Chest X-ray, AP view. Patient: 29 years old, sex M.
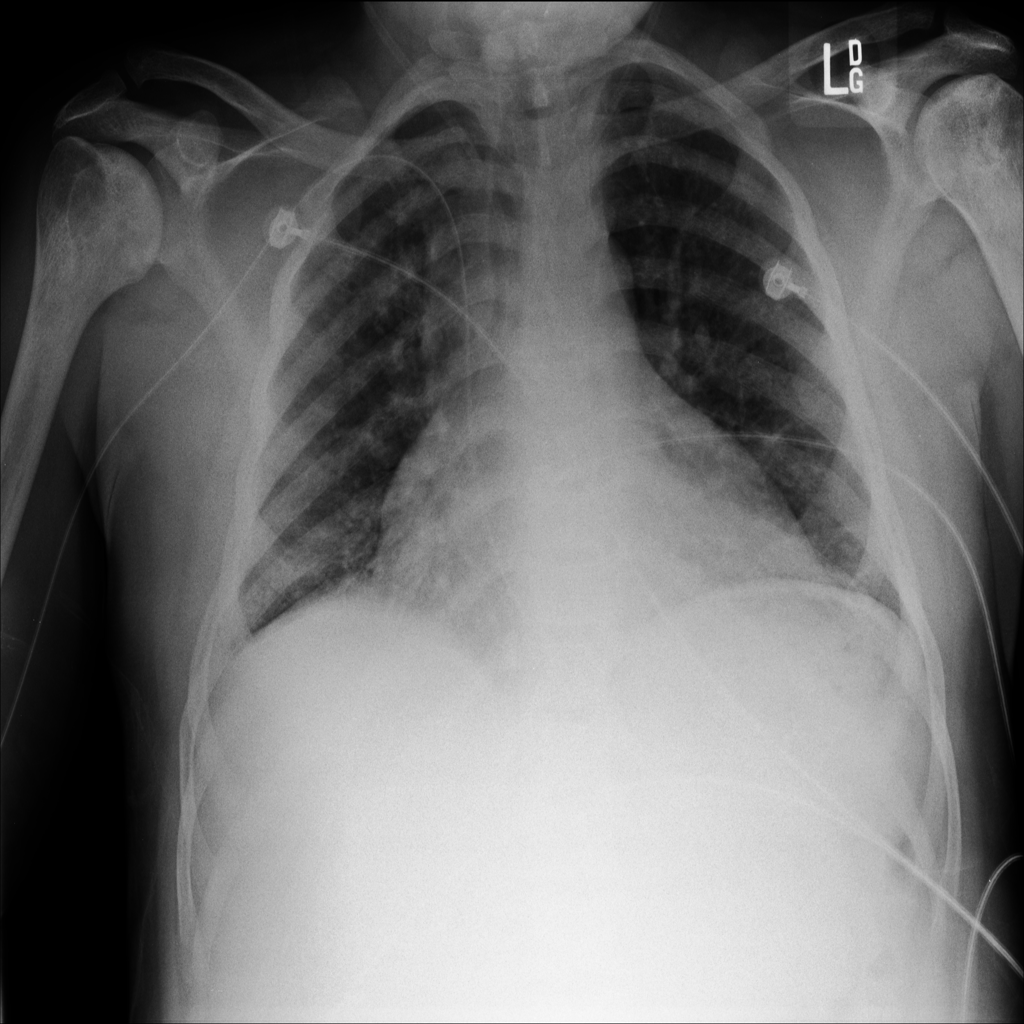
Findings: Cardiomegaly